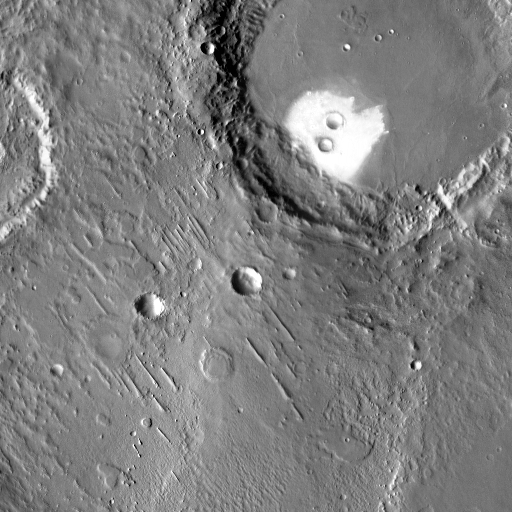
Crater classes present: Background, Other, Buried, Secondary